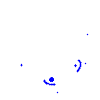
Particle: electron